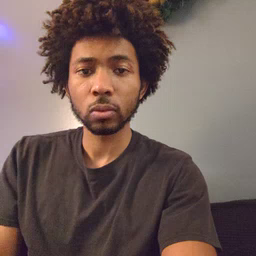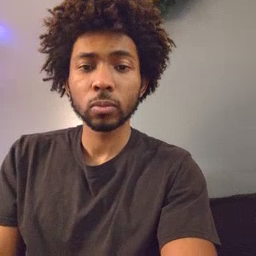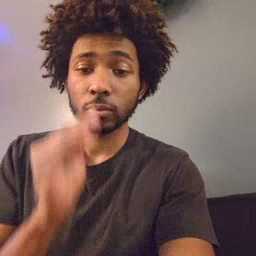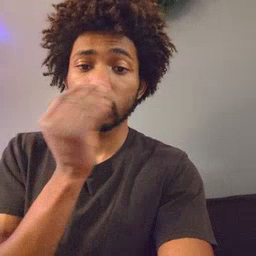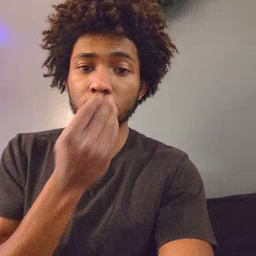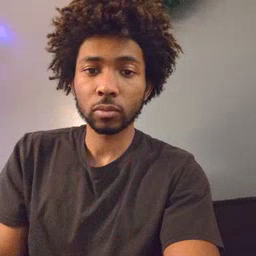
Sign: flower